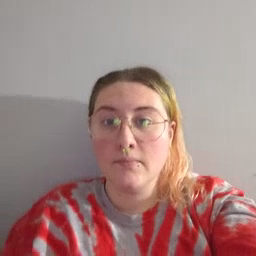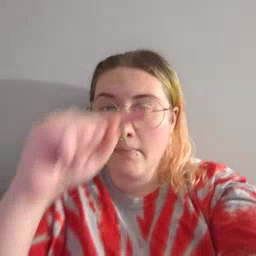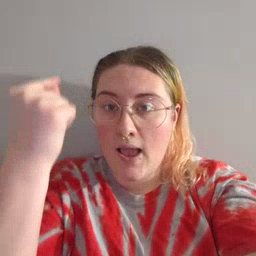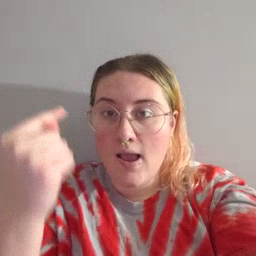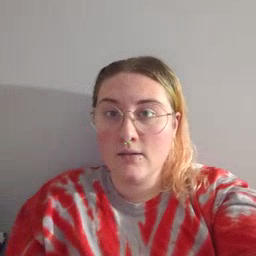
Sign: black